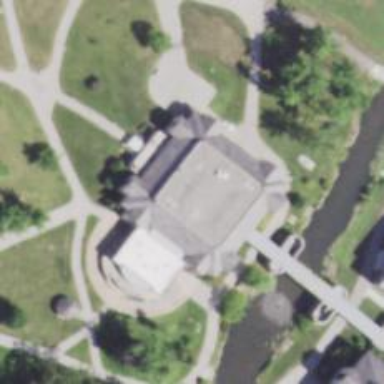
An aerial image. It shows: College building.